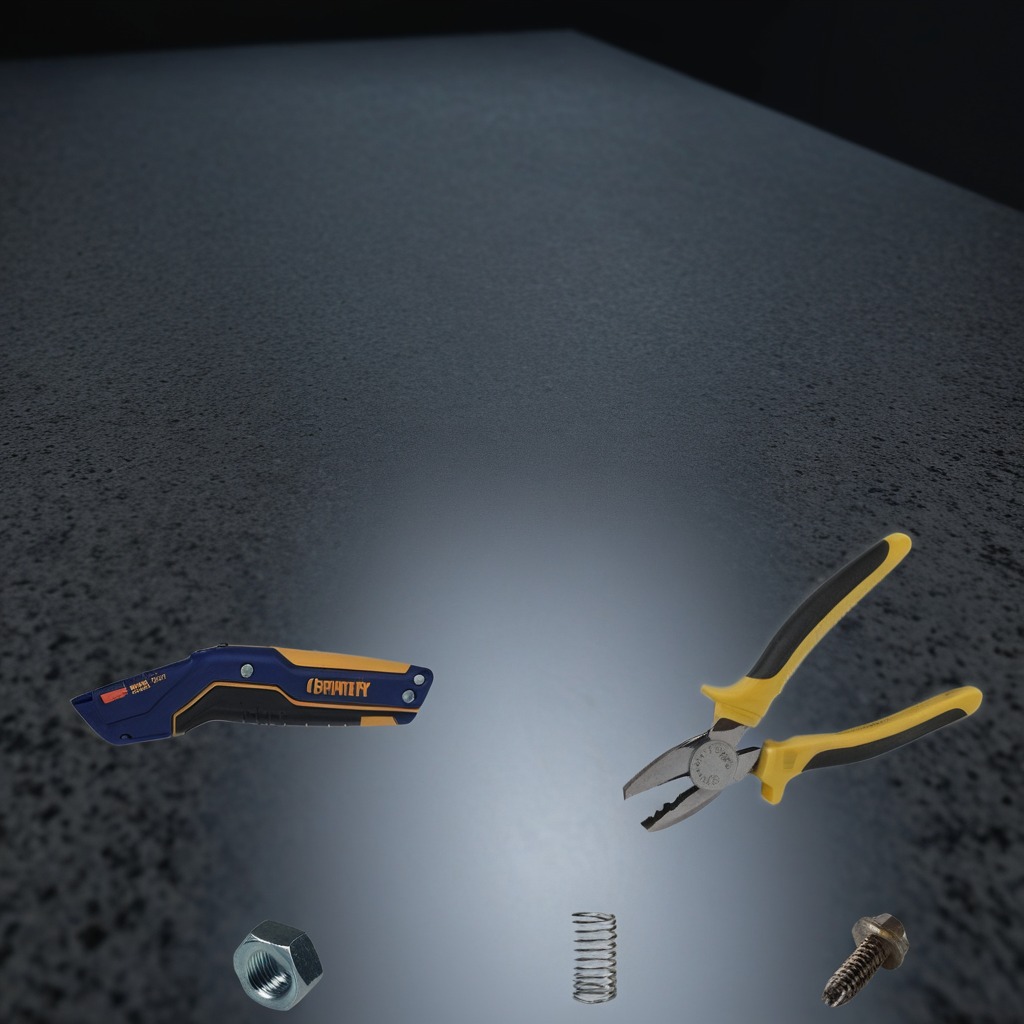
A utility knife, a metal machine screw, a pair of pliers, a coiled metal spring, and a metal nut are lying on a clean granite table inside a workshop at night.